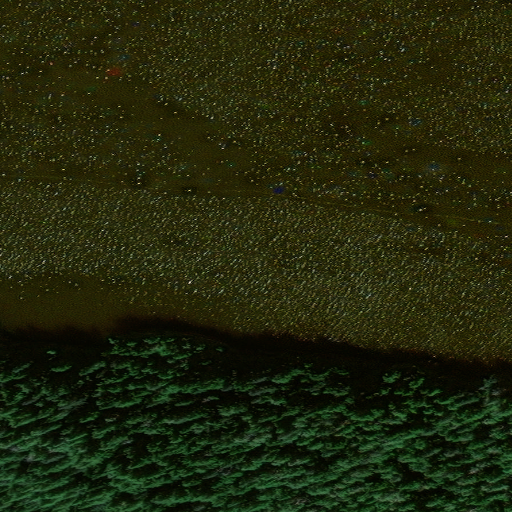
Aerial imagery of cape in Alaska named Cat Head containing only unknown